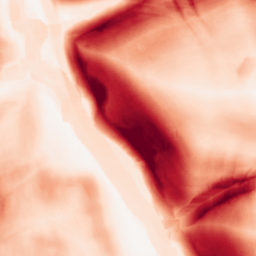
Category: morphological
Decomposition family: morphological_gradient
Decomposition parameters: size: 15
shape: square
Upsampling method: cubic_mitchell
Upsampling parameters: scale: 4
Upsampling scale: 4